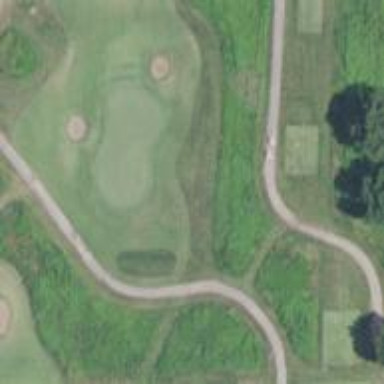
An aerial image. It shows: Rough area on grassy golf course.